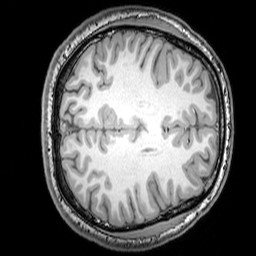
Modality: T1w
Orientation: axial
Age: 24
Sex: male
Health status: healthy
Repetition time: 0.081 s
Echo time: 0.037 s